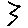
Label: zigzag